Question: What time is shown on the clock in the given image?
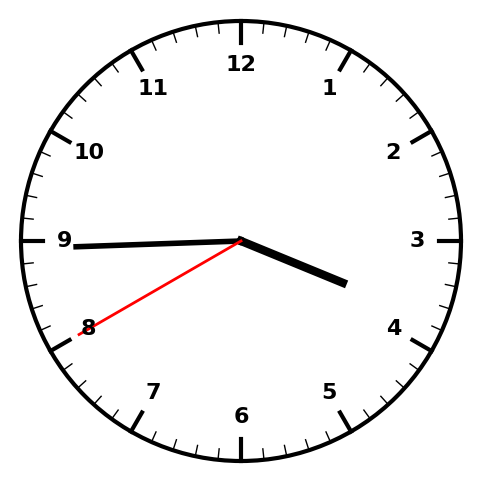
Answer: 03:44:40